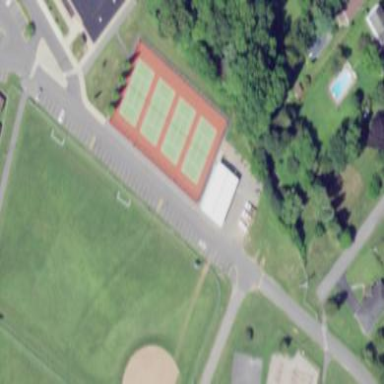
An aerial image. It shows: Tennis court on the leisure land pitch.